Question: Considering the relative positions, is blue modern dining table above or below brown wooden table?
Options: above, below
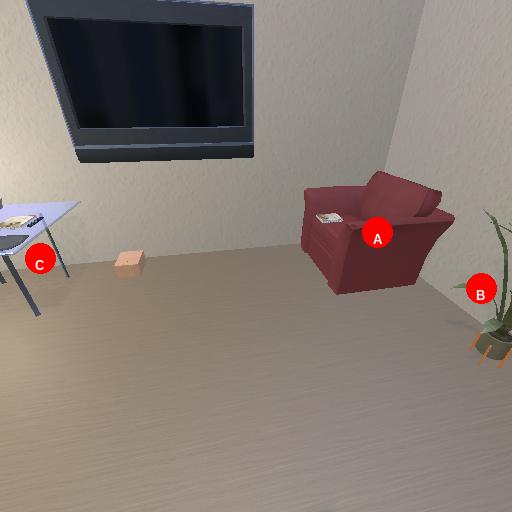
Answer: above